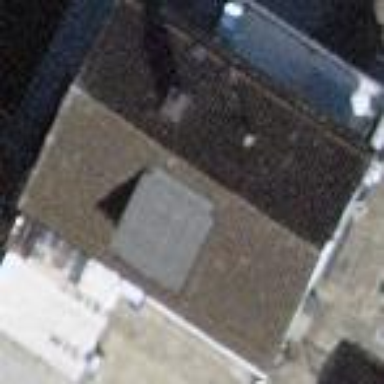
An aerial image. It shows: Building with pitched roof.